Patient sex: M
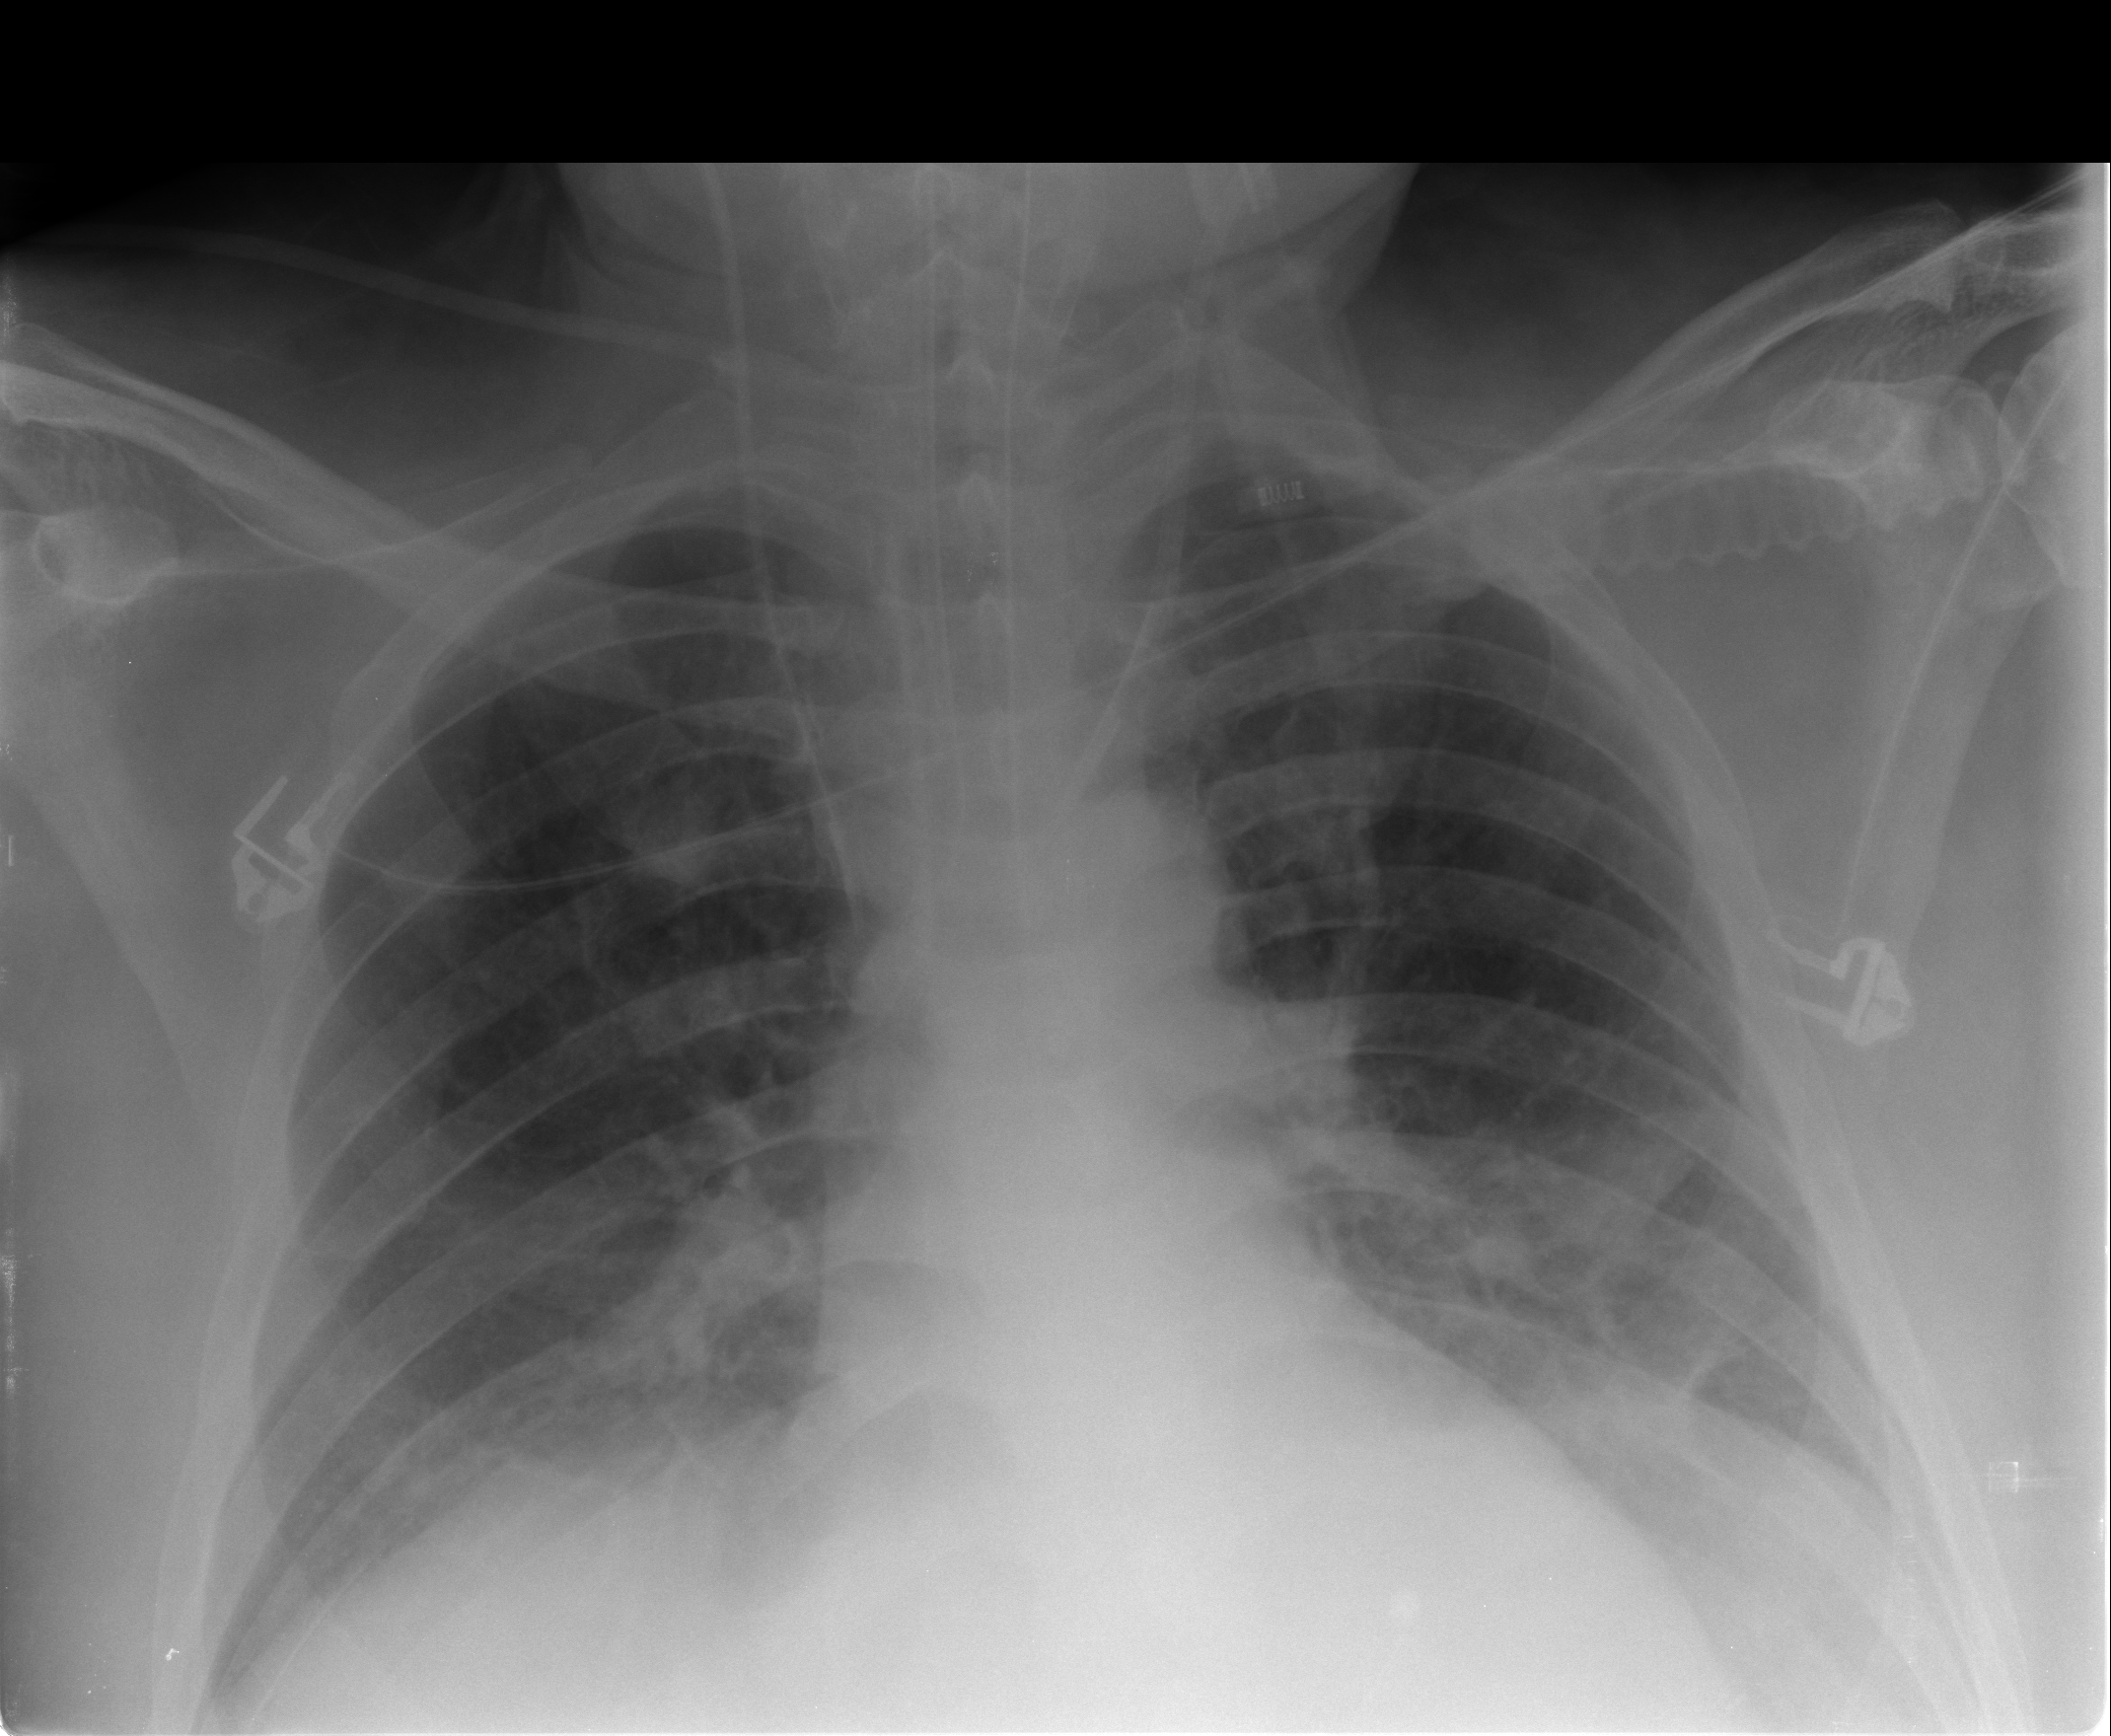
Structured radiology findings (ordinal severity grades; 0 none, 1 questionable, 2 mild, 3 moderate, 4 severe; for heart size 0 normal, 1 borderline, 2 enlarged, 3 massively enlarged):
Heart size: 0
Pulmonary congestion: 2
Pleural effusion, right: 2
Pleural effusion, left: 2
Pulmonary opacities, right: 1
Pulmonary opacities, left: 1
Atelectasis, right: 2
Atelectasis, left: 2